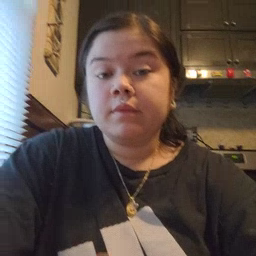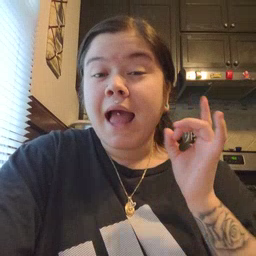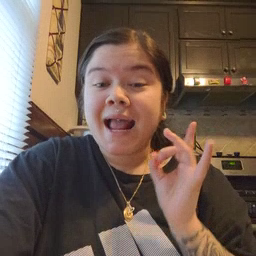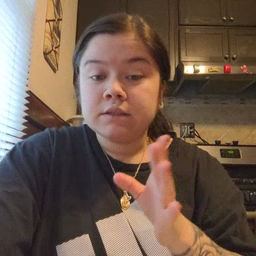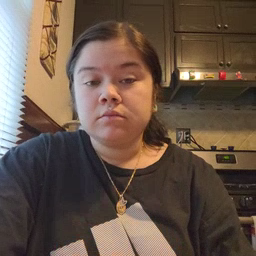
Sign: hate